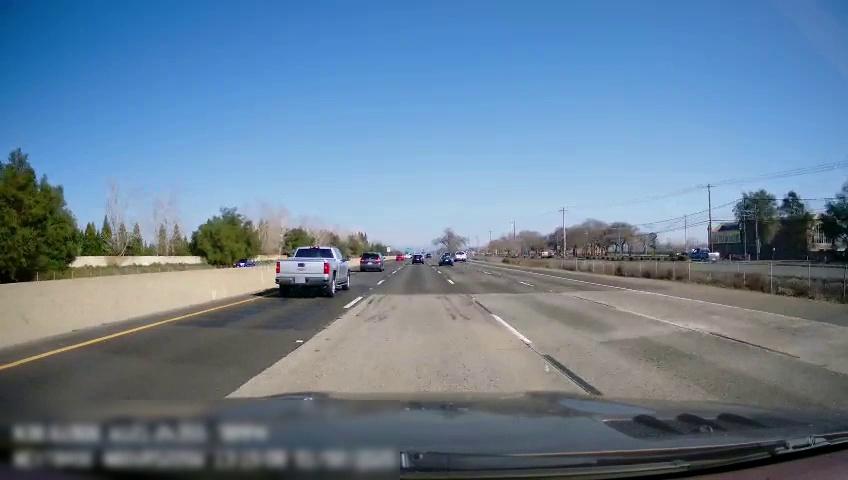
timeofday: Day
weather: Sunny
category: Drivable Space
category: Vehicles | SUV
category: Vehicles | Truck
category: Vehicles | Car
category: Vehicles | Car
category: Vehicles | Truck
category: Vehicles | Truck
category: Vehicles | SUV
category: Lanes | Current Lane
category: Lanes | Current Lane
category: Lanes | Current Lane
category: Lanes | Alternate Lane
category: Lanes | Alternate Lane